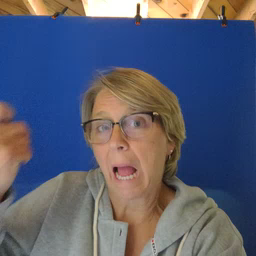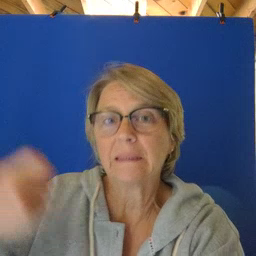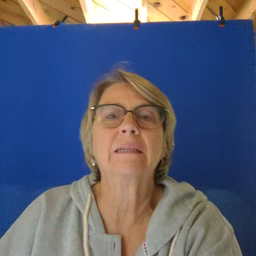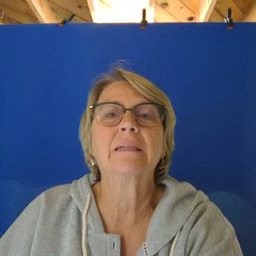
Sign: because